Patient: sex F, age 54
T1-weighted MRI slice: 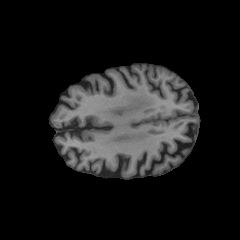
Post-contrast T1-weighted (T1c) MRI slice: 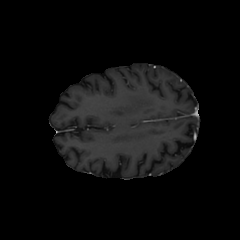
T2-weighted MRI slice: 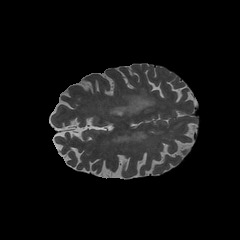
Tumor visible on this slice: yes
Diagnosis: Glioblastoma, IDH-wildtype
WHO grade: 4